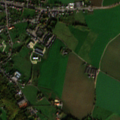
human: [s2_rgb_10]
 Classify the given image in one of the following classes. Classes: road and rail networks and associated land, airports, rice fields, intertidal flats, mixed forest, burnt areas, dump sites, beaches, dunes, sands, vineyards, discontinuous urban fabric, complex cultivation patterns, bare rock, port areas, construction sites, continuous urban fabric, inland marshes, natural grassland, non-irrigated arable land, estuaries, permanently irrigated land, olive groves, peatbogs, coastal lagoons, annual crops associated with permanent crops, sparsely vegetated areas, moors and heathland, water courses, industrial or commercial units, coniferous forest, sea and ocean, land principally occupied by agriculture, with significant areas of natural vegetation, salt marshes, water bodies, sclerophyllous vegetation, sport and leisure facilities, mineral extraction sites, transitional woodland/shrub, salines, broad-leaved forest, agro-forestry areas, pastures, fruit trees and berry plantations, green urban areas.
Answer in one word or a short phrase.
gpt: discontinuous urban fabric, non-irrigated arable land, pastures, complex cultivation patterns, broad-leaved forest